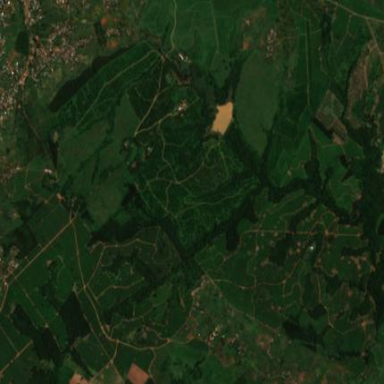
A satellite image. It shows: Evergreen orchard filled with broadleaved macadamia trees.